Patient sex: F
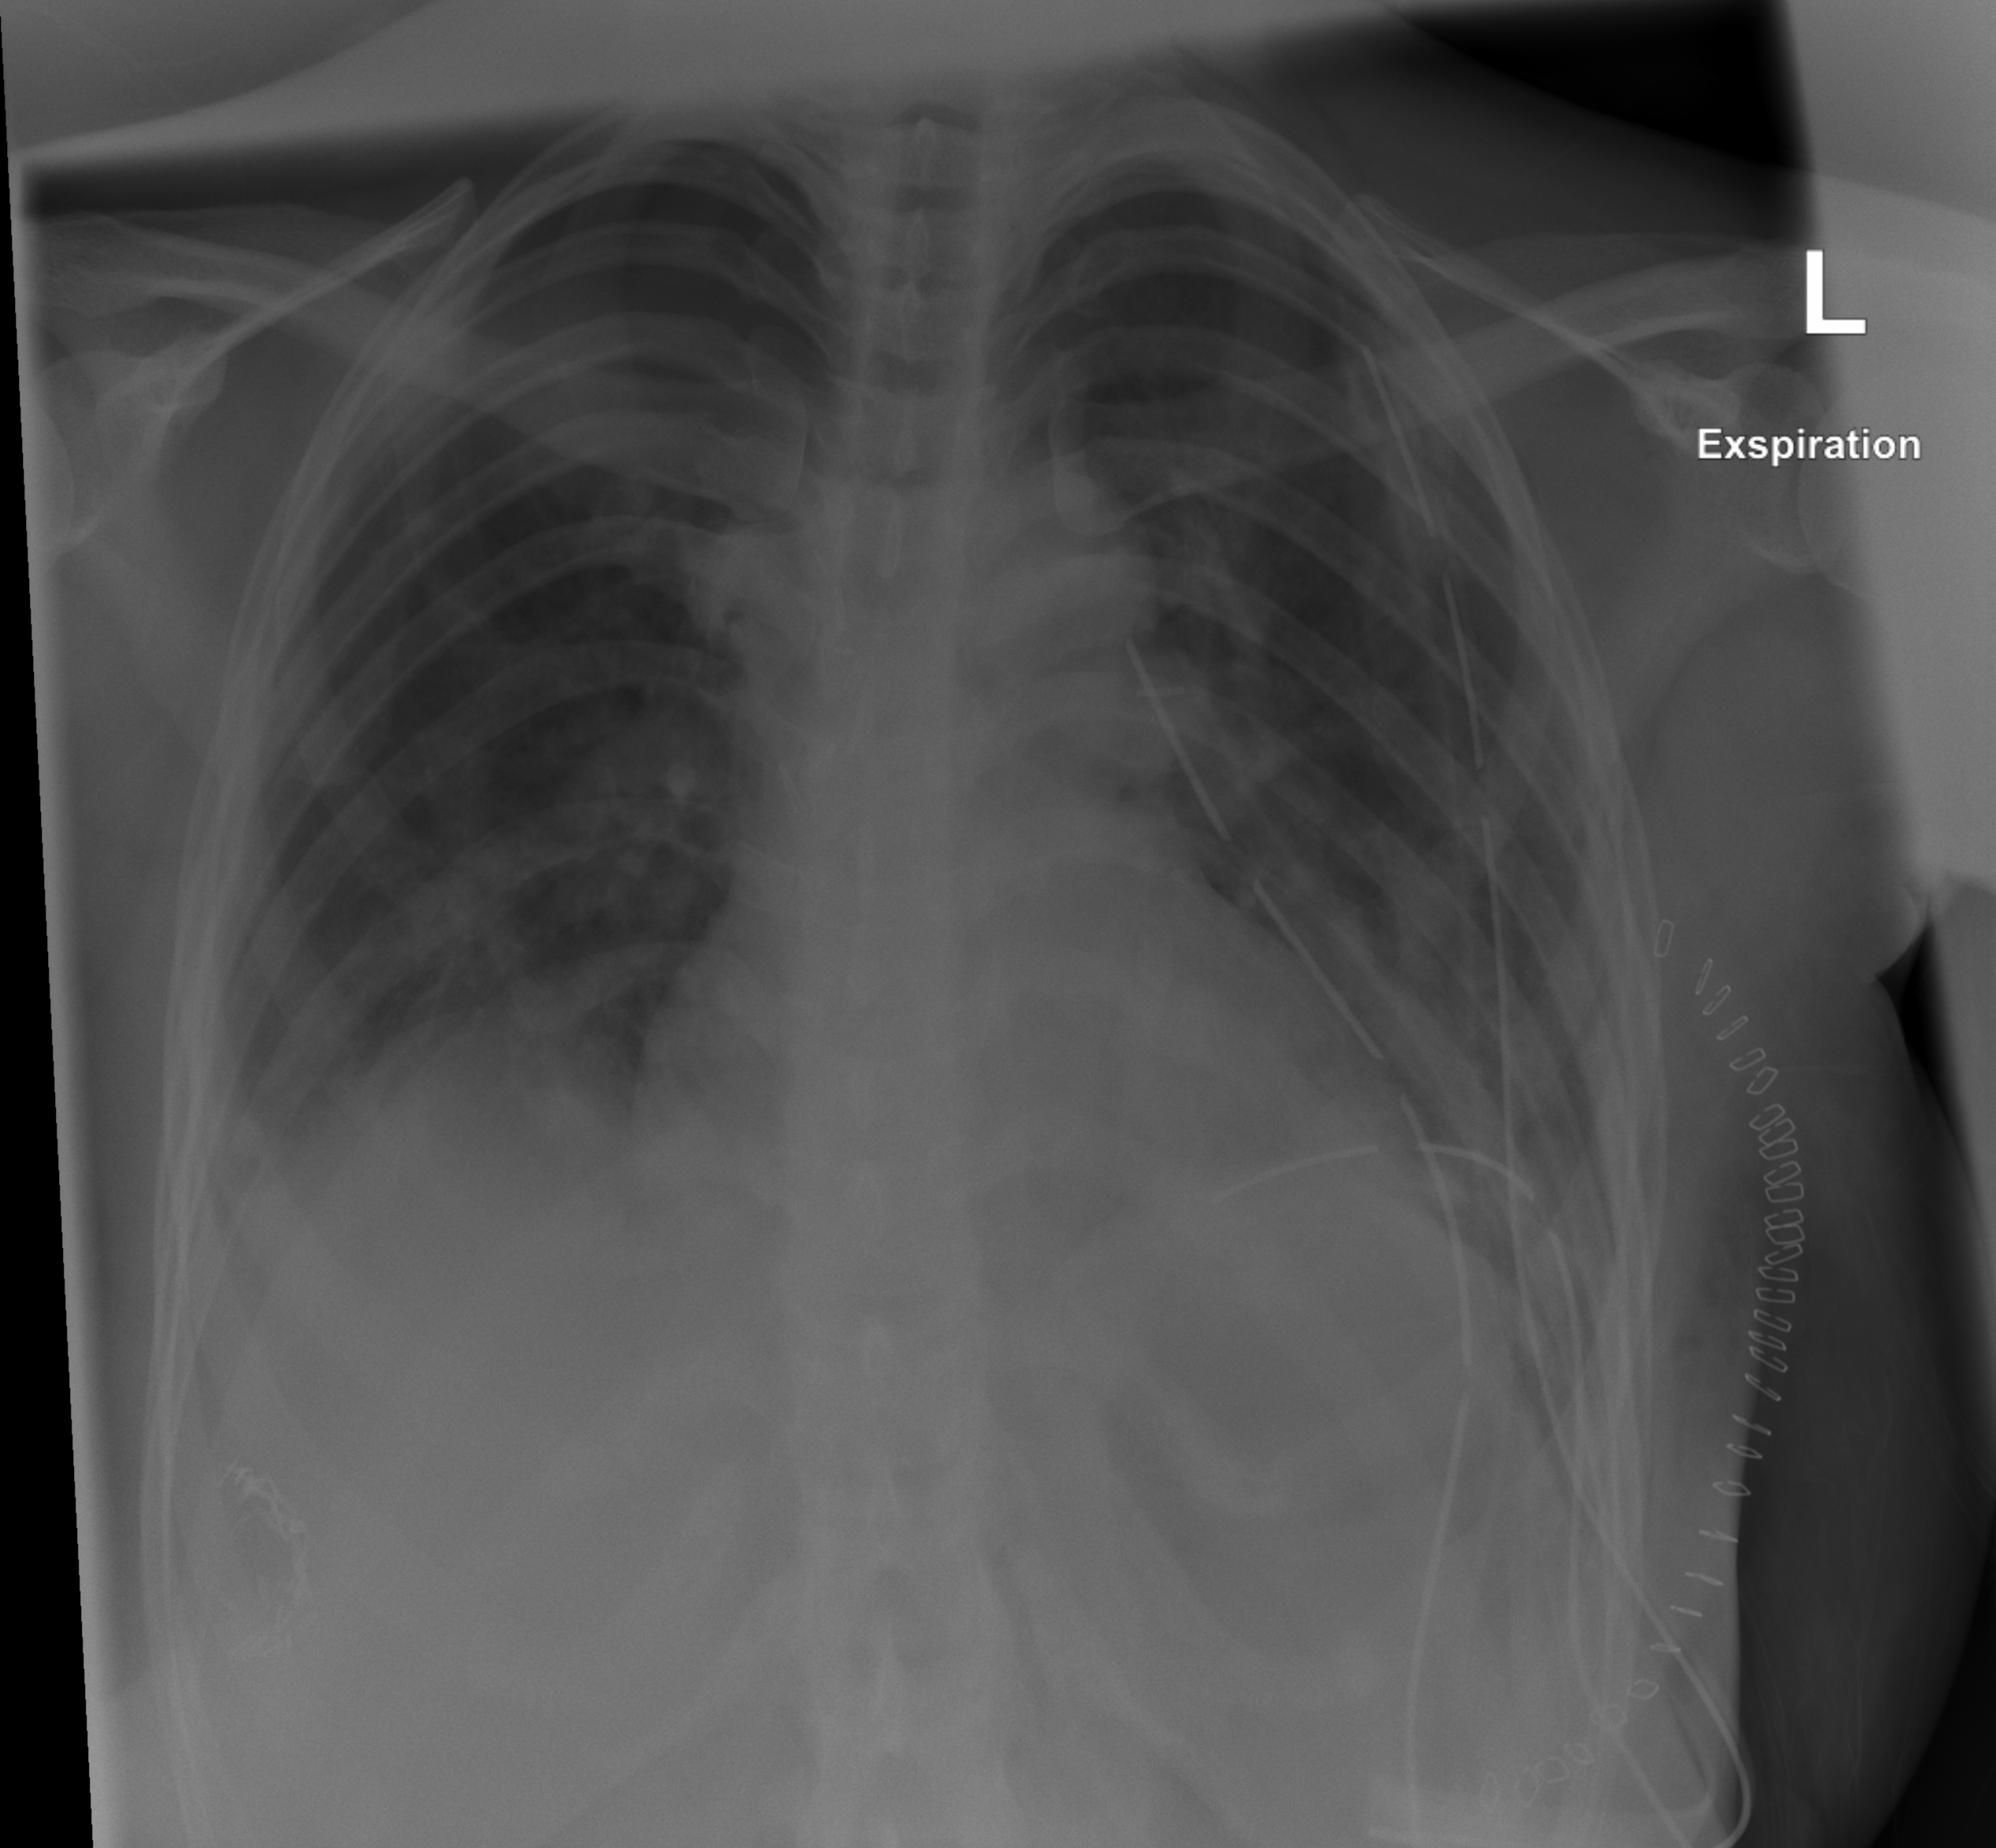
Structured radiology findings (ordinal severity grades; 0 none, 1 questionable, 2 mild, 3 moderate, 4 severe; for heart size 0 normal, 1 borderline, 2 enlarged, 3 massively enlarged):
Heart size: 0
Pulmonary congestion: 0
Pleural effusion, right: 2
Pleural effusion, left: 0
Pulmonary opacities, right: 1
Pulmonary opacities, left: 1
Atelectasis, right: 2
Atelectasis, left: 2